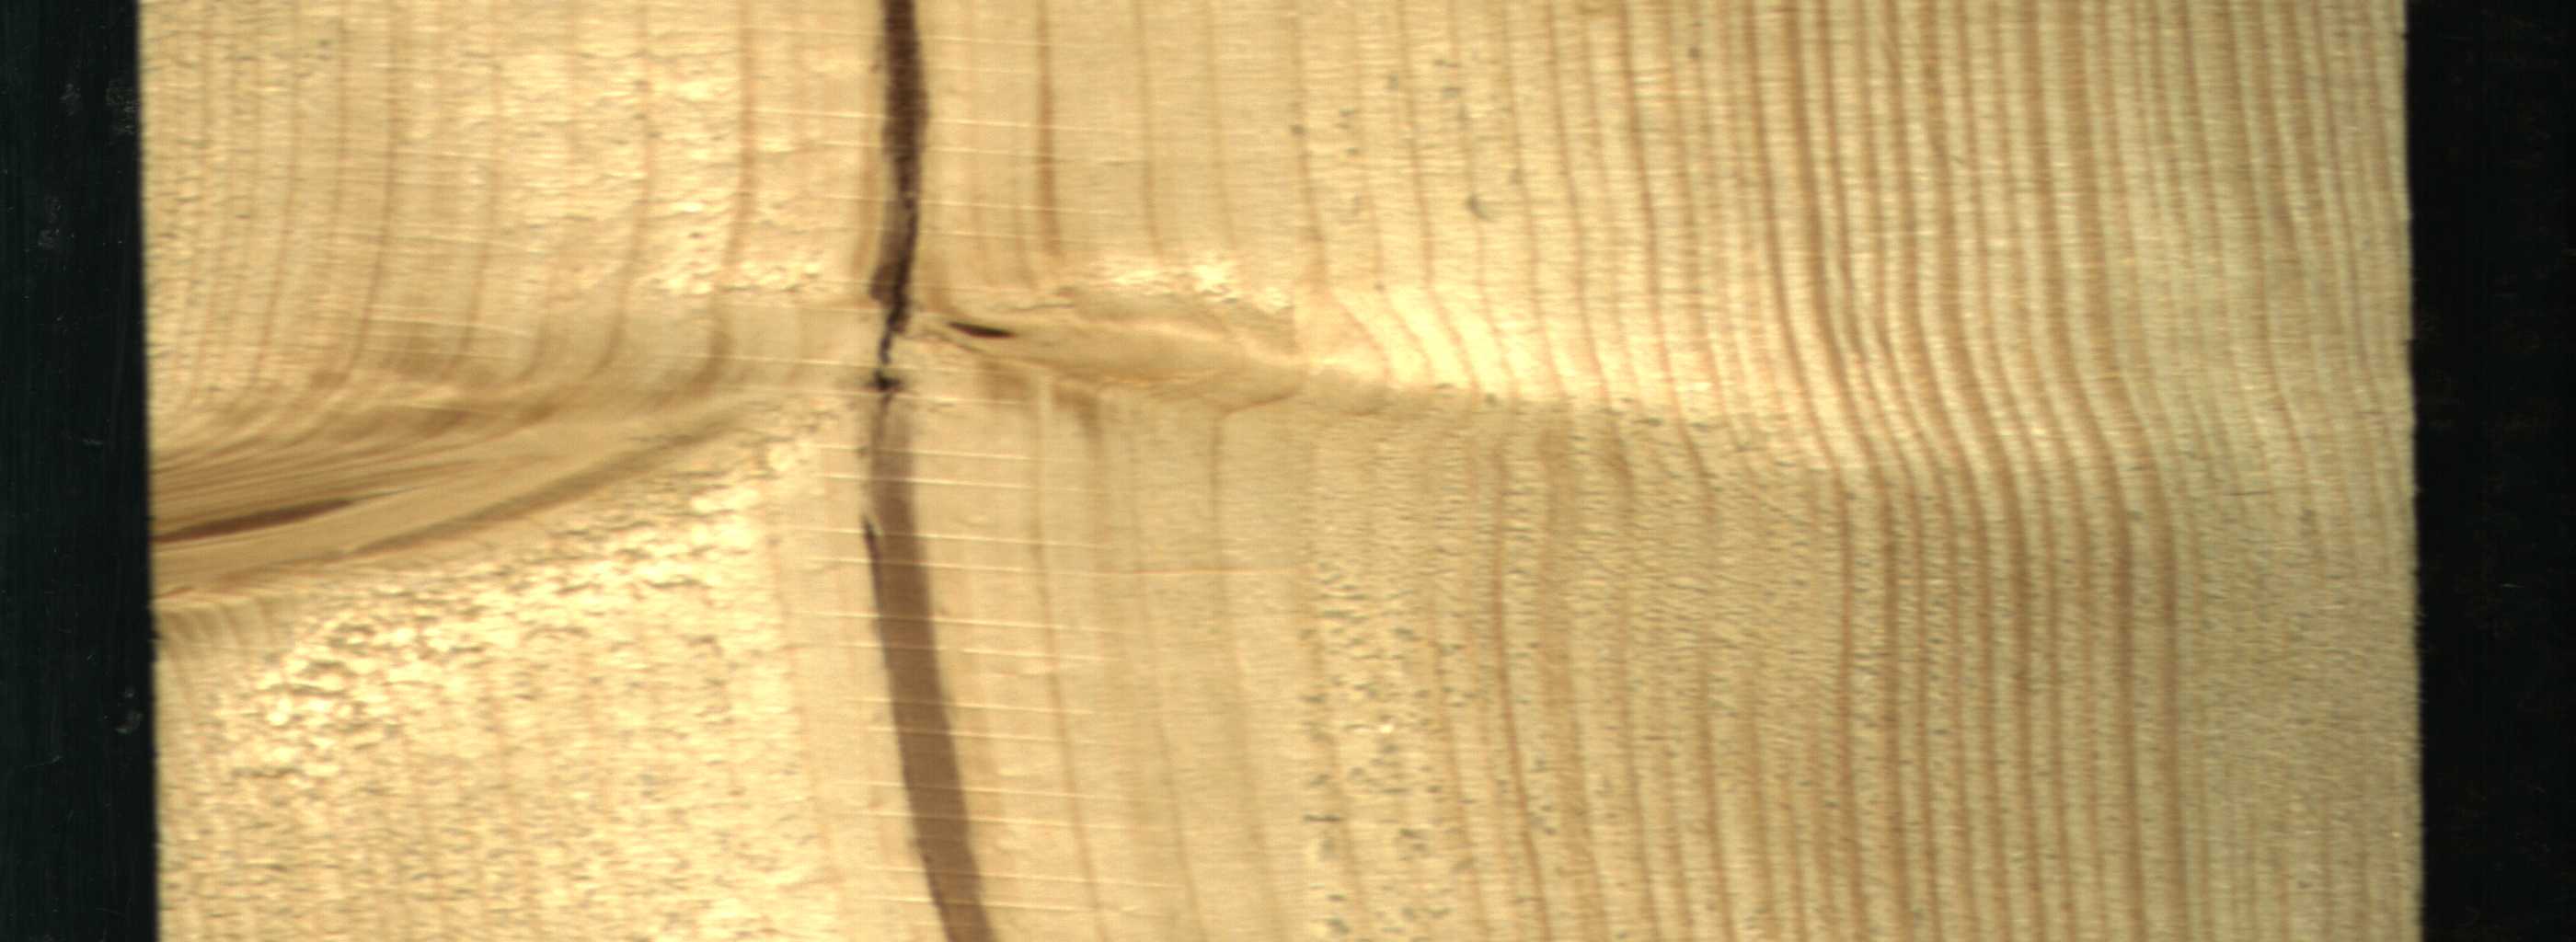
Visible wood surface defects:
Marrow
Live_Knot
Live_Knot